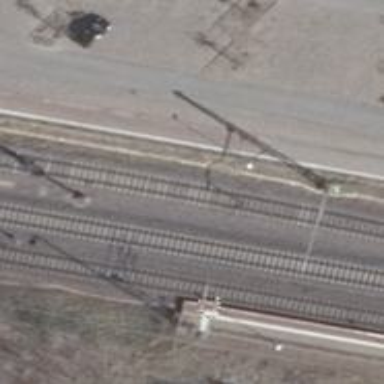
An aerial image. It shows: Railway with electrified contact lines running on embankment.